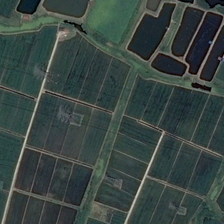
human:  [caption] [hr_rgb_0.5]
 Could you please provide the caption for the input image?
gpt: many pieces of rectangular farmlands are near some almost rectangular ponds .

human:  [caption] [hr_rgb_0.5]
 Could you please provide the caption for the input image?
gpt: many pieces of rectangular farmlands are near some almost rectangular ponds .

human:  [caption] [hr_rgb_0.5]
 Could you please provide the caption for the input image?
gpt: many pieces of rectangular farmlands are near some almost rectangular ponds .

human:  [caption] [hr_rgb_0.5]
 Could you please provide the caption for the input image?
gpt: many pieces of rectangular farmlands are near some almost rectangular ponds .

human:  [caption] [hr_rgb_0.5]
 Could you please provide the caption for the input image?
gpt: many pieces of rectangular farmlands are near some almost rectangular ponds .